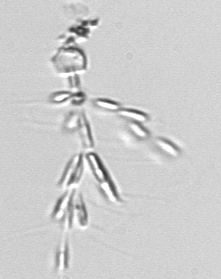
Label: Dinobryon